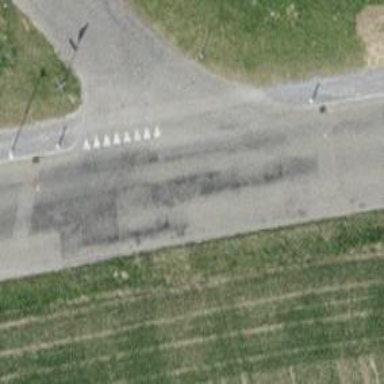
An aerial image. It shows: Asphalt unclassified road with sidewalk on the left.